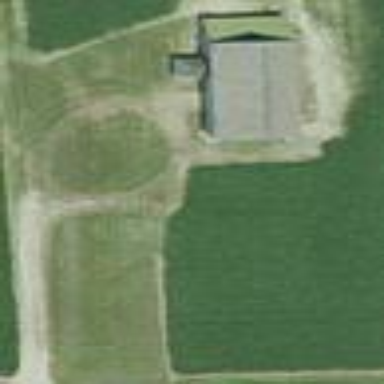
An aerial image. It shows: Farmyard area.